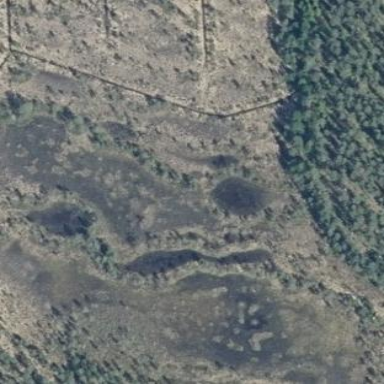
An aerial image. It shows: Bog wetland.